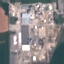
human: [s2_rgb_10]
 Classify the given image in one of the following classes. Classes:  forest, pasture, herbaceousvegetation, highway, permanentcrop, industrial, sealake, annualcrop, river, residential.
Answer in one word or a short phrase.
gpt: Industrial